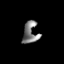
Tissue: skin
Cell type: Others
Senescence score: 0.8334
Nuclear area (px): 310
Mean DAPI intensity: 128.006